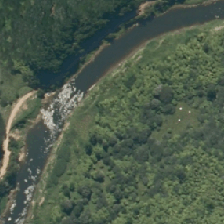
Land cover: low_producing_grassland